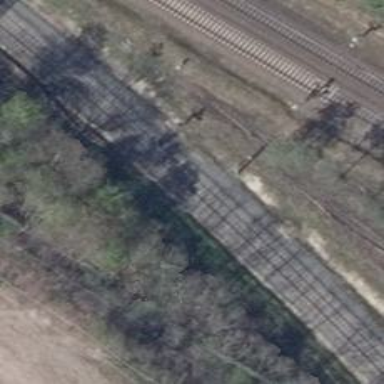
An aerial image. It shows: Railway signal.